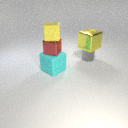
small yellow rubber cube above large cyan rubber cube